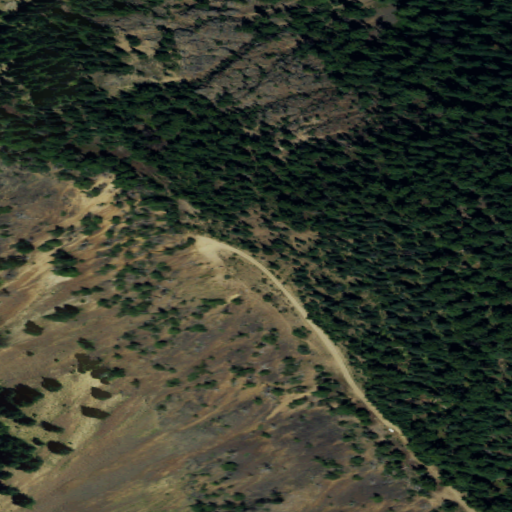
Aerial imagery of mountain in Washington named Timberwolf Mountain containing evergreen forest, shrub, open development, medium intensity development, high intensity development, and low intensity development